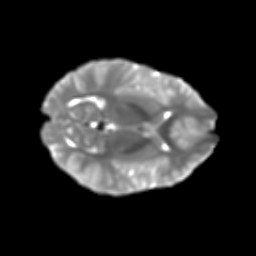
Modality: T2w
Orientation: axial
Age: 10
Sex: female
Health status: ill
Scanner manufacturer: ge
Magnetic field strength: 3 T
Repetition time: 6.752 s
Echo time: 0.079 s